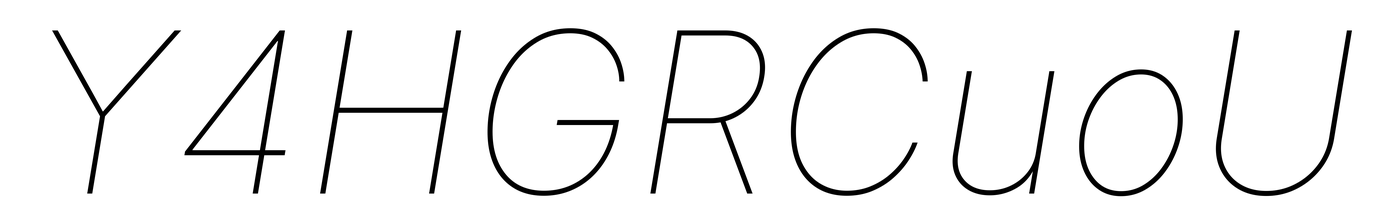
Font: Inter-Italic_Thin_Italic